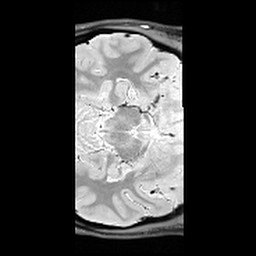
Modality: T1w
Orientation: axial
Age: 21
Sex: female
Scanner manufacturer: siemens
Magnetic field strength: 3 T
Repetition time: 6.5 s
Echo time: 0.016 s